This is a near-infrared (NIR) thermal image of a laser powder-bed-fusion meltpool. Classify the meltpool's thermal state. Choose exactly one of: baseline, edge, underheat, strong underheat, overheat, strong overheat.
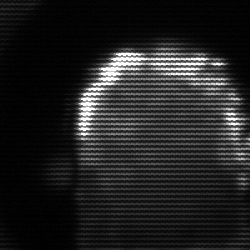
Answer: baseline